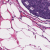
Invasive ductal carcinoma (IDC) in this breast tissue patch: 0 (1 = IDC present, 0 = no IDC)